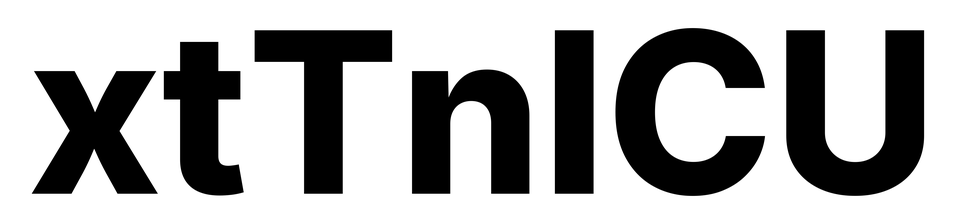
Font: Inter_ExtraBold